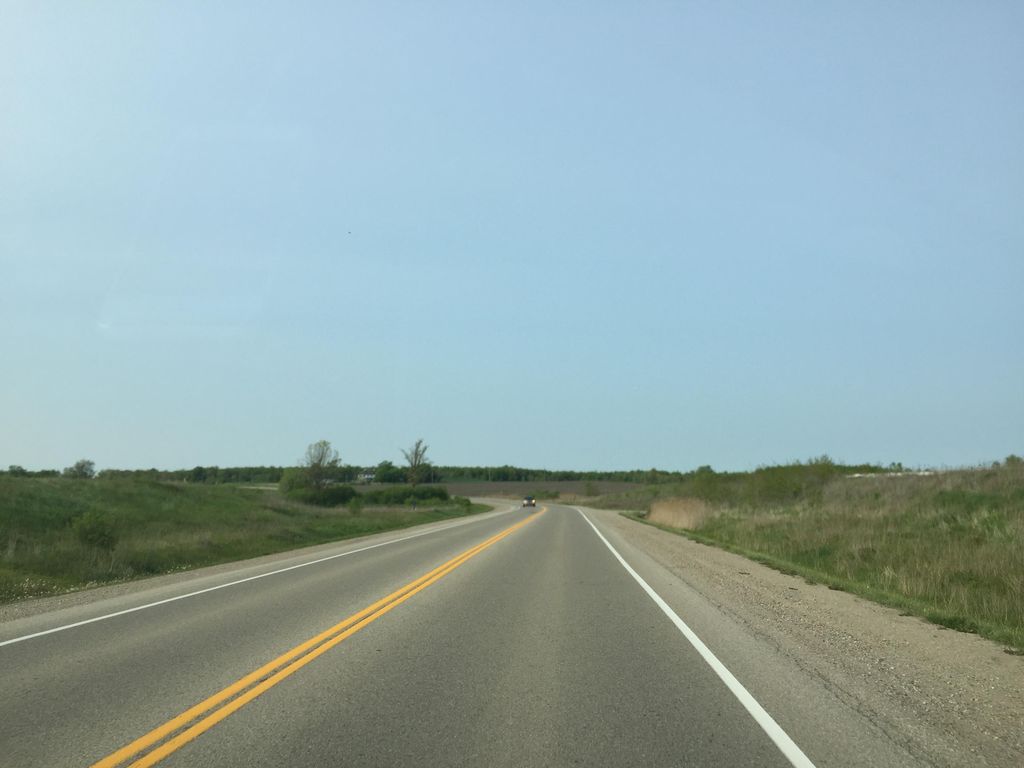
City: kitchener-waterloo